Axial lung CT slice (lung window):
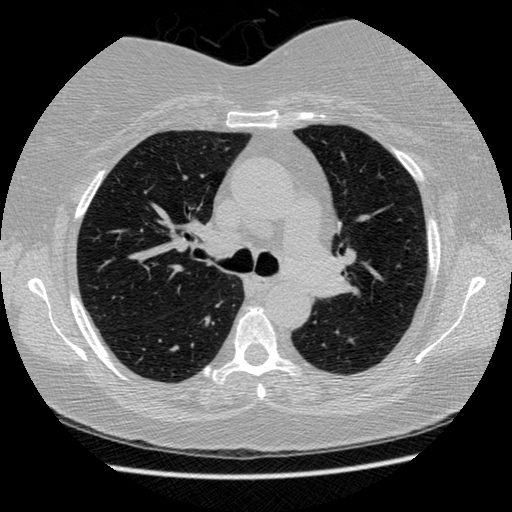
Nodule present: no